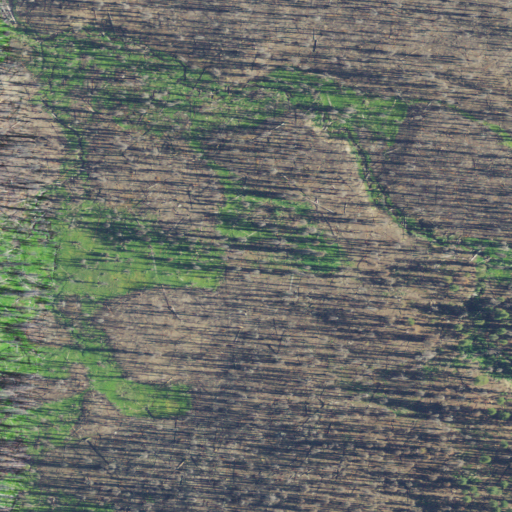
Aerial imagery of plain(s) in Oregon named Lucky Meadows containing grassland and evergreen forest